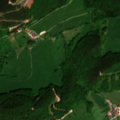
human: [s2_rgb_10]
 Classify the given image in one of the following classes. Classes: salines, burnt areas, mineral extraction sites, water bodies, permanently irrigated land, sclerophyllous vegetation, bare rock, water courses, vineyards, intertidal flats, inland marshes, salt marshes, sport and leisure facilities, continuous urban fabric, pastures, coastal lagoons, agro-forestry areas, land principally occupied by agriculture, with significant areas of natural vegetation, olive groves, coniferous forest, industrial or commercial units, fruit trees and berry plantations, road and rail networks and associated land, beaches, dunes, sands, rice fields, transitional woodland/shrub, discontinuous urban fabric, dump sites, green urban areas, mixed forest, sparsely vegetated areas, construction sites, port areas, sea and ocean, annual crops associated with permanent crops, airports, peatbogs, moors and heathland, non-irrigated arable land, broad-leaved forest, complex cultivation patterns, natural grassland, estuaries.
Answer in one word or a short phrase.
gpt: pastures, complex cultivation patterns, broad-leaved forest, coniferous forest, mixed forest